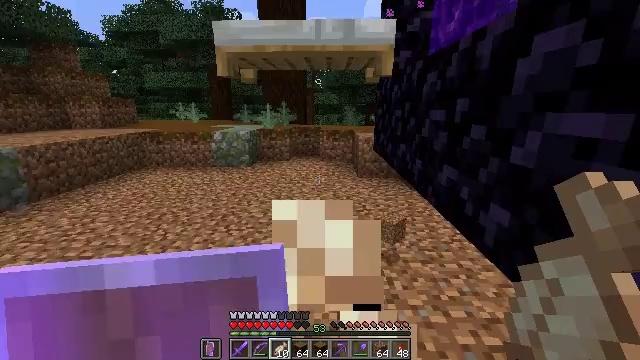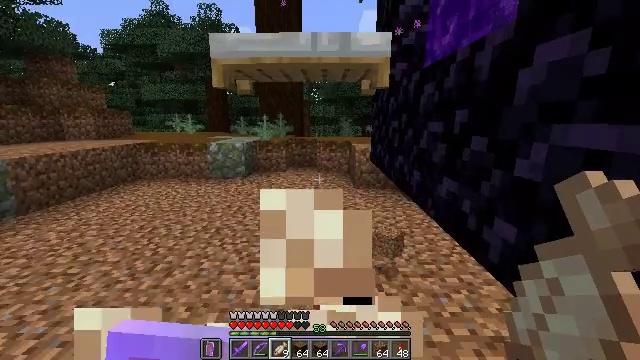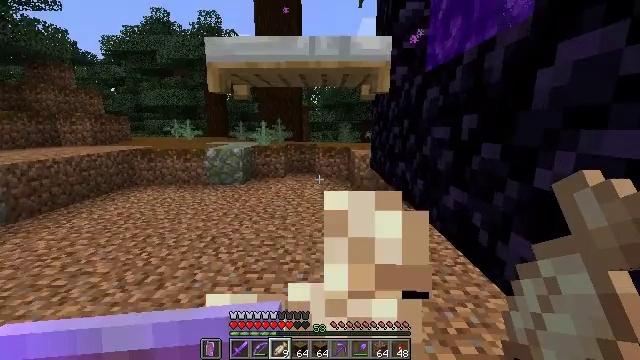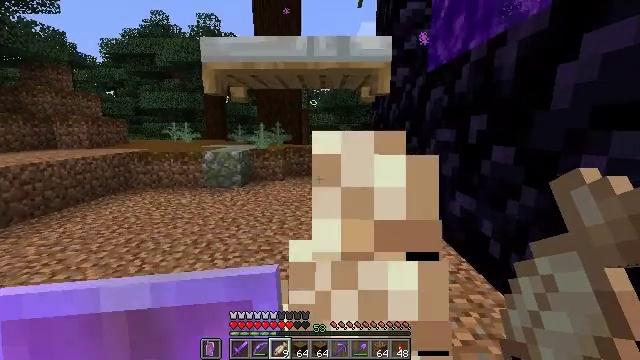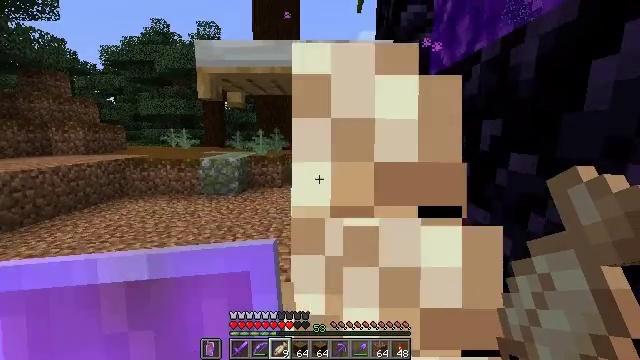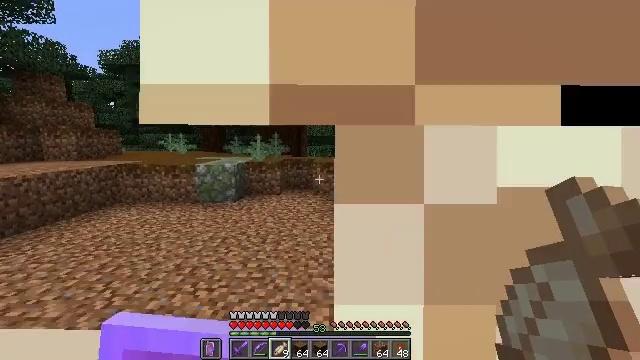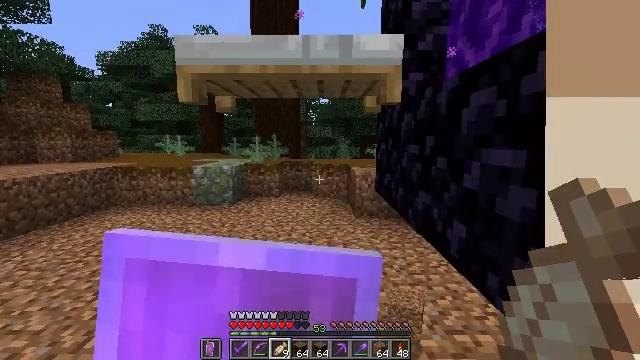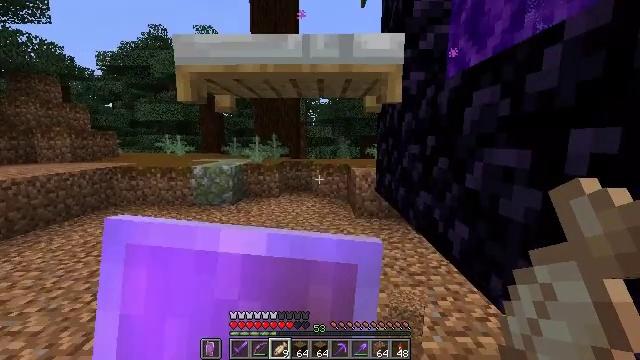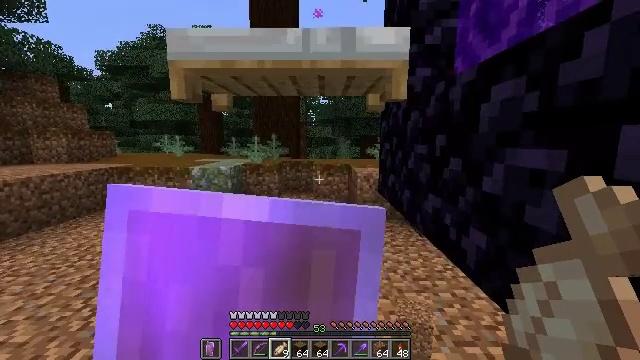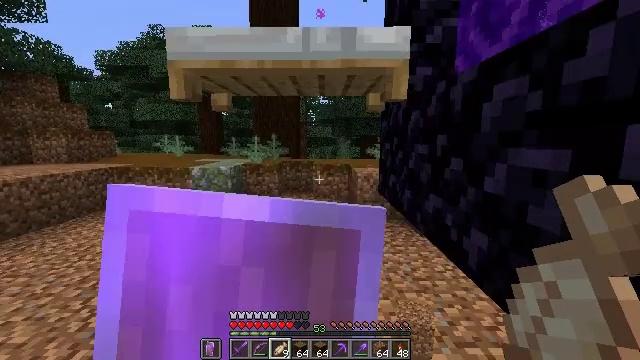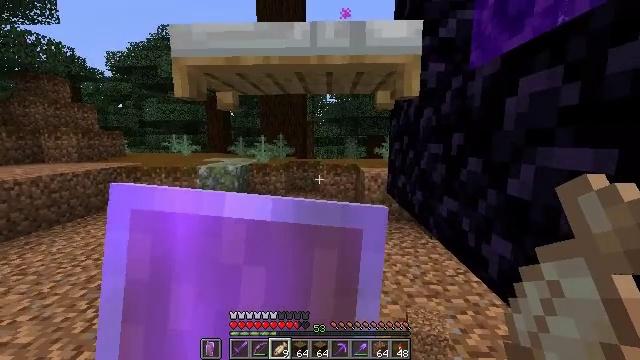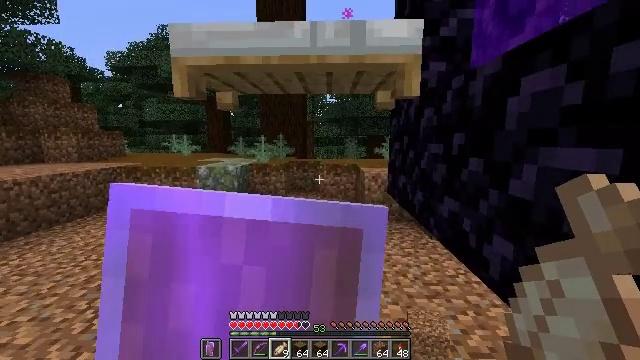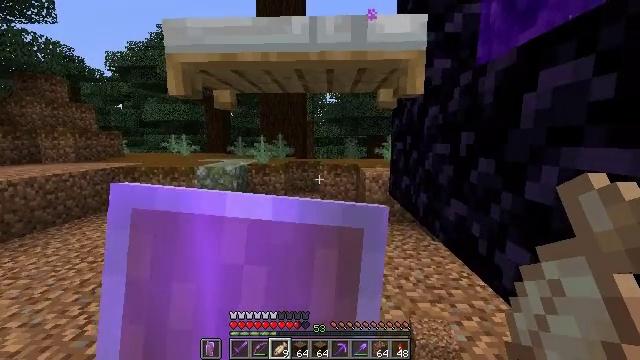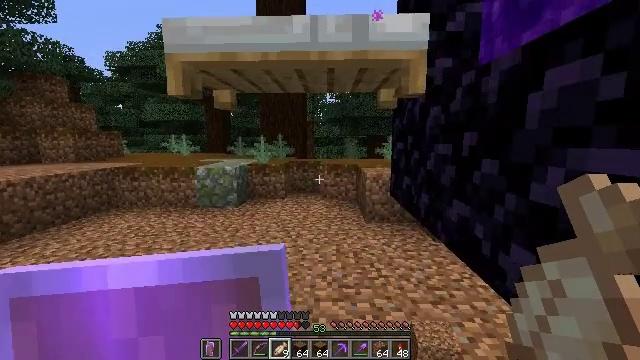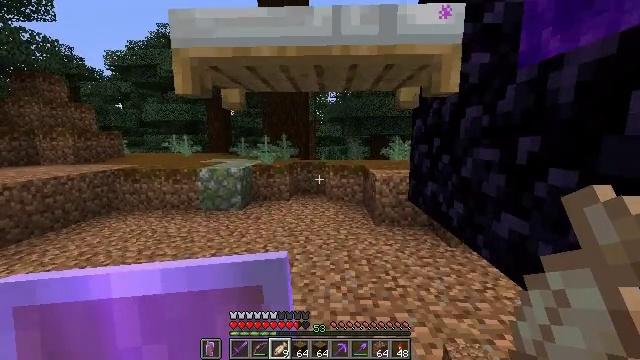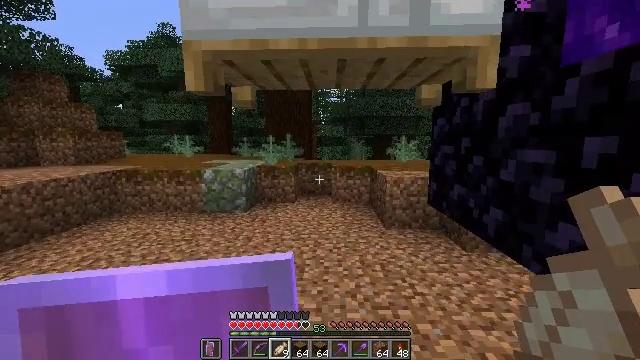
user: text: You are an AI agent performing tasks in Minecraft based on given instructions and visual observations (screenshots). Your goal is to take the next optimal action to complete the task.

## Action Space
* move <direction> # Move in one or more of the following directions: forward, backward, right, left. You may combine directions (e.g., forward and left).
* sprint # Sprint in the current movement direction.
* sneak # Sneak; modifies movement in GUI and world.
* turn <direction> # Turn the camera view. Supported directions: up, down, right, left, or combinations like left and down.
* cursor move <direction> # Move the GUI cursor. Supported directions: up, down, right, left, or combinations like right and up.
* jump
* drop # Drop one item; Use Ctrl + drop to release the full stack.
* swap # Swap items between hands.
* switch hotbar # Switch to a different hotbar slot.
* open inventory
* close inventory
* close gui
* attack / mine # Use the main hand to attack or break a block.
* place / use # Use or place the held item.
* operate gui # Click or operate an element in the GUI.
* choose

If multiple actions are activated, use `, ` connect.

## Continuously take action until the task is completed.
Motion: motion action
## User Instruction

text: Break the white bed to relocate it.
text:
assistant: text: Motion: move forward, turn up, use / place
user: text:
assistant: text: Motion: move forward, turn up, use / place
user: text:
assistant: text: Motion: move forward, use / place
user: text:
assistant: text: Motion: move forward, turn up, use / place
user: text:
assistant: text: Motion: move forward, turn up, use / place
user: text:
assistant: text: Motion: move forward, use / place
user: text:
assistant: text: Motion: move forward, use / place
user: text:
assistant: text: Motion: move forward, use / place
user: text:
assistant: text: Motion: move forward, use / place
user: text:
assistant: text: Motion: move forward, turn left, use / place
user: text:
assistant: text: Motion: move forward, use / place
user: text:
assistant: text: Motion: move forward, use / place
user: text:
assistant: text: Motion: move forward and move left
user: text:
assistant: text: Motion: move forward and move left
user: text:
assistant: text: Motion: move forward and move left
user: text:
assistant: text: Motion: move left, turn up
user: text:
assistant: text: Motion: turn right and up
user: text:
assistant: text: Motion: turn right and up
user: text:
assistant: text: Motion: turn right and up
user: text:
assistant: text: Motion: turn up
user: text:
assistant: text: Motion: turn up
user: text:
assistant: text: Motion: no_op
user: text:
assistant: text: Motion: no_op
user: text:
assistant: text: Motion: no_op
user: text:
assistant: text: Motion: no_op
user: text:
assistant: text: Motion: no_op
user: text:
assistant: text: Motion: no_op
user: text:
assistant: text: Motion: no_op
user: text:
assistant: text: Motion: no_op
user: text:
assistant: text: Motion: no_op